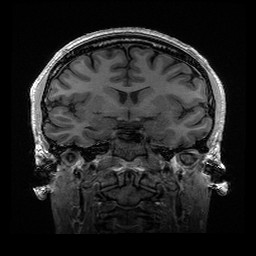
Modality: T1w
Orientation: coronal